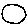
Label: circle